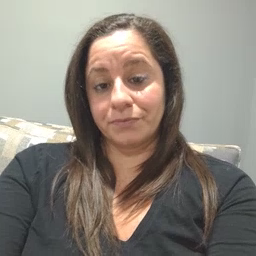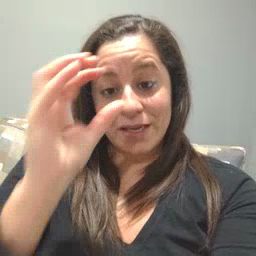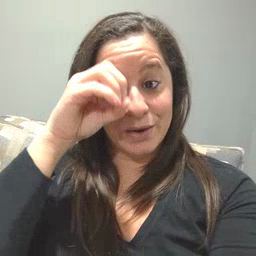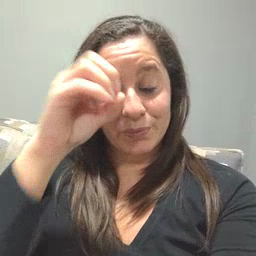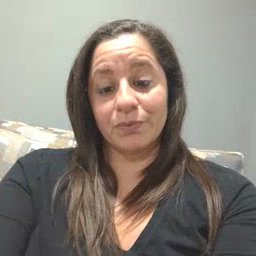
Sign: owl